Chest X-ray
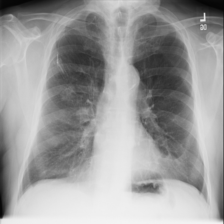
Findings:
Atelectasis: negative
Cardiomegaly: negative
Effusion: negative
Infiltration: positive
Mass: negative
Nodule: positive
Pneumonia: negative
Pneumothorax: positive
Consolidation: negative
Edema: negative
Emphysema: negative
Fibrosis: negative
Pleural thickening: negative
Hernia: negative